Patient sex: F
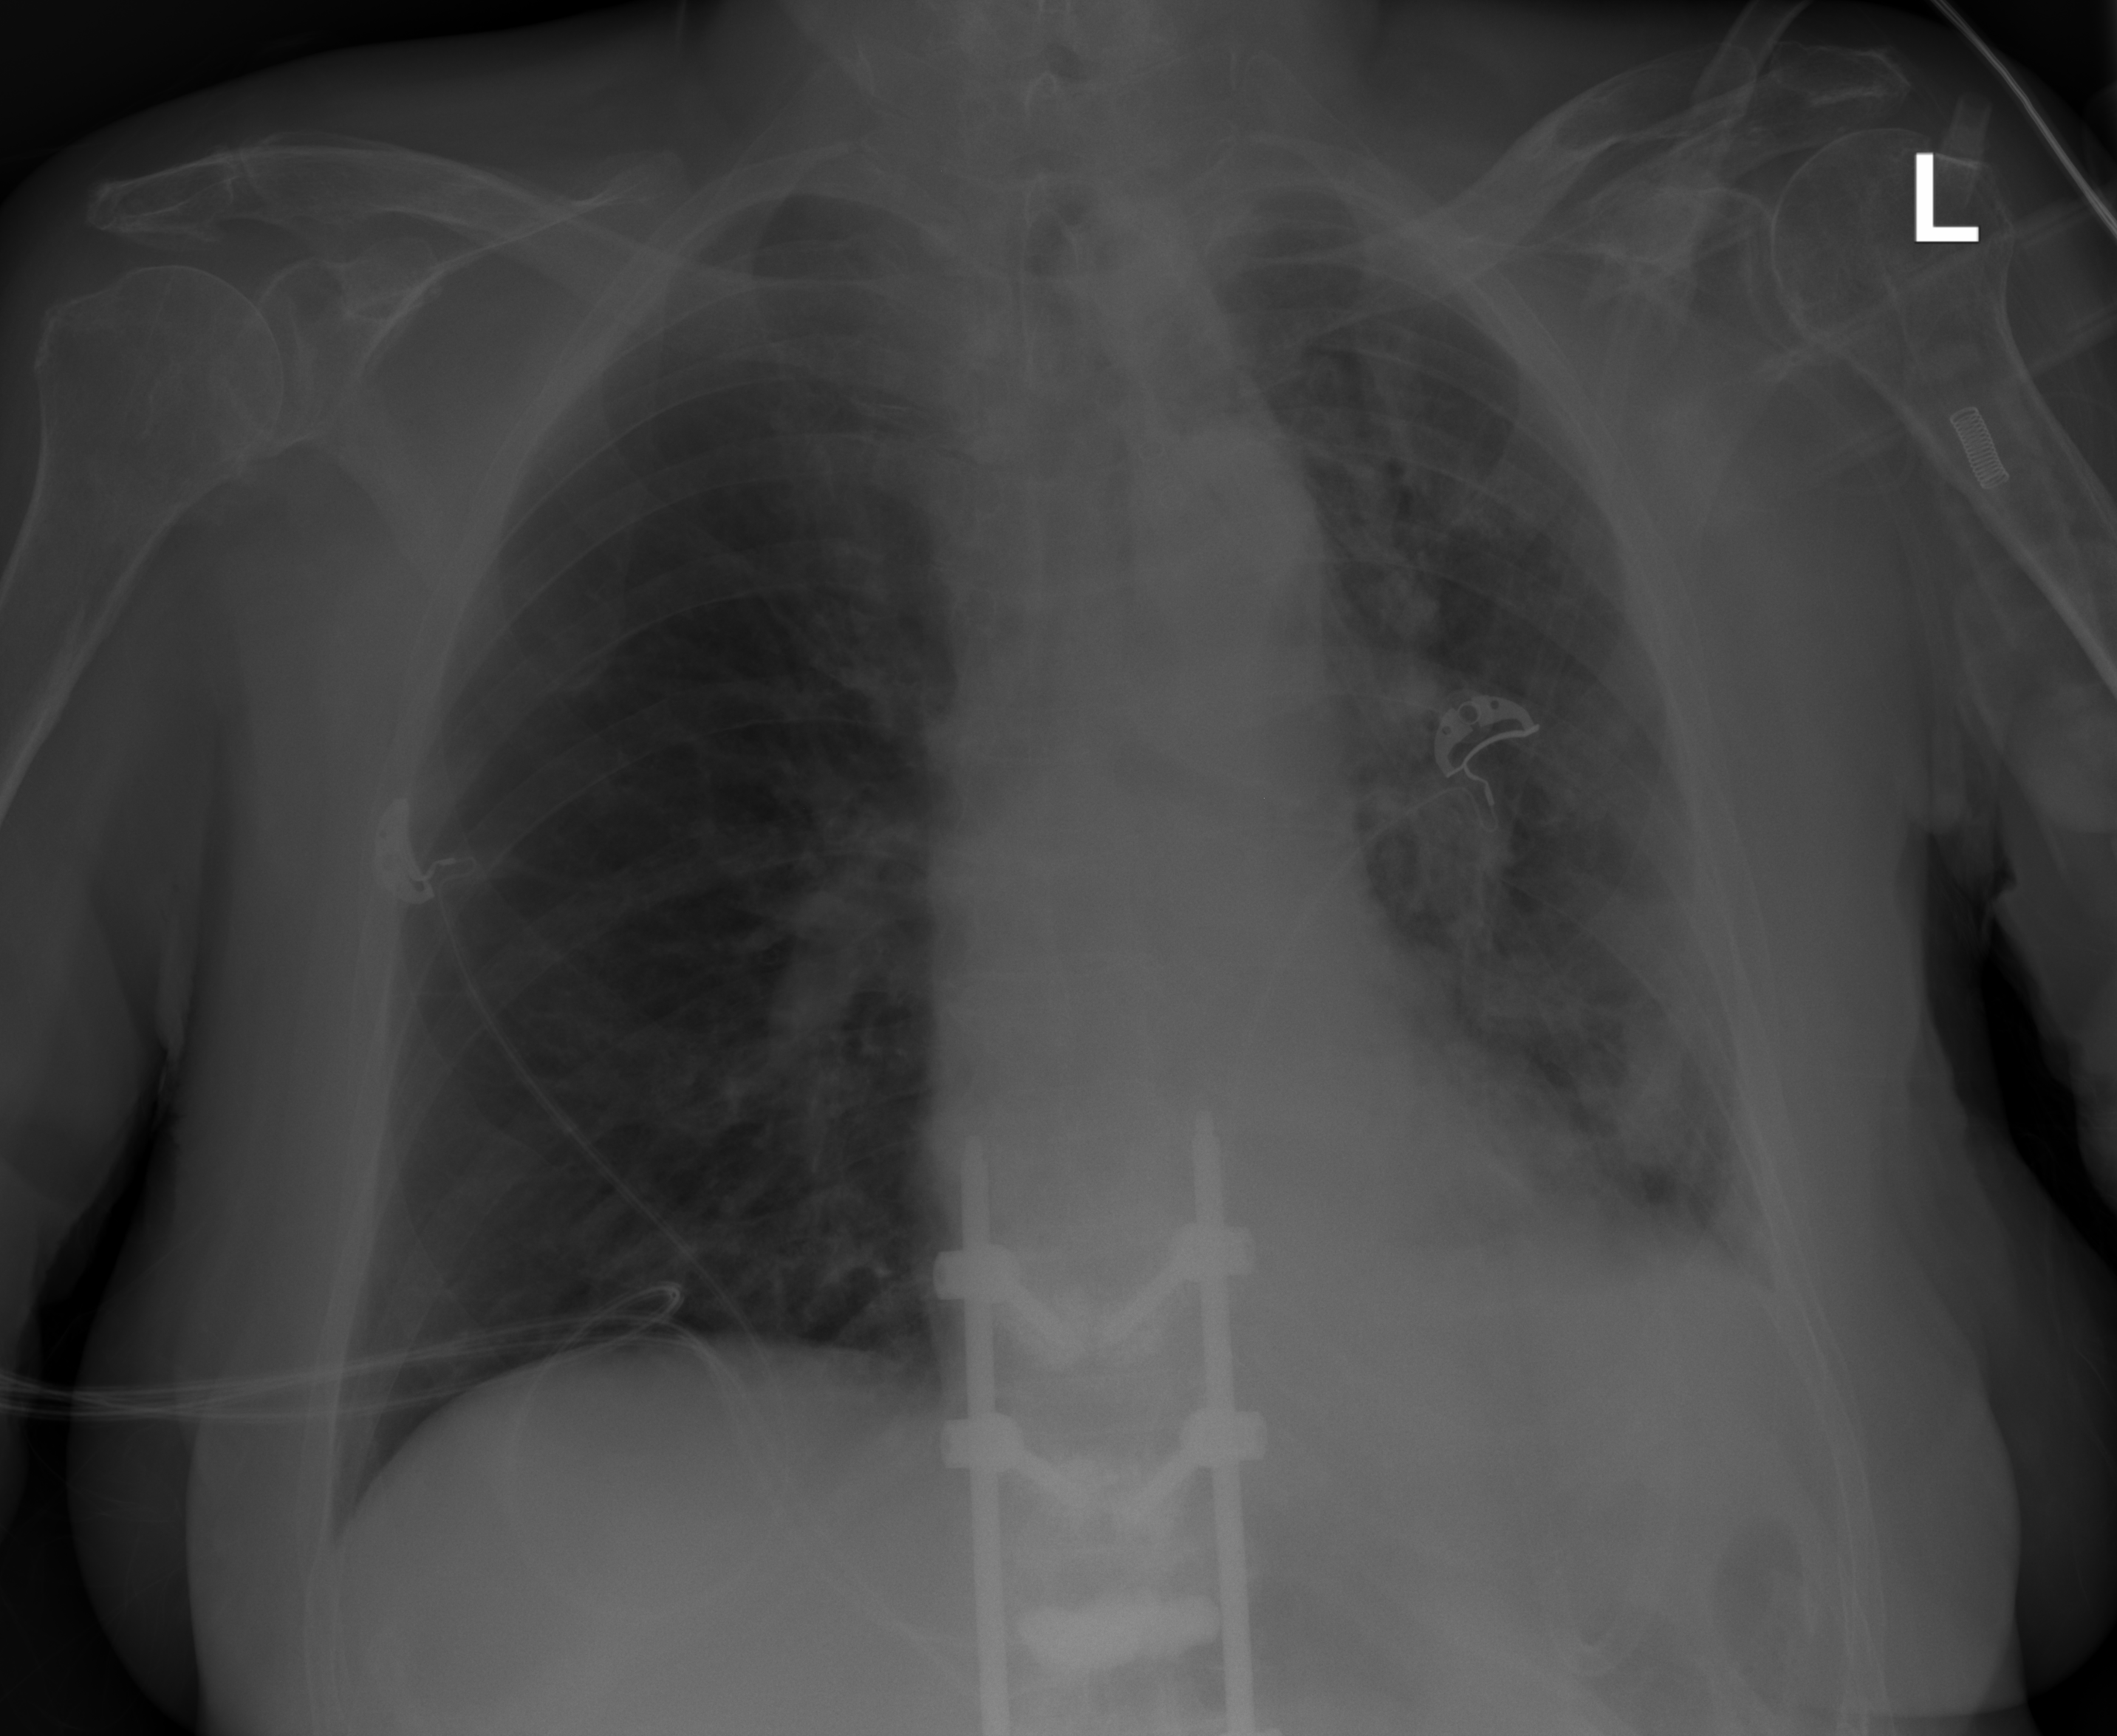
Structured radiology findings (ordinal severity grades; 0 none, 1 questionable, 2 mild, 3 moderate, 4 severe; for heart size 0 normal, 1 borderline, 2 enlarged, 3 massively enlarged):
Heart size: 0
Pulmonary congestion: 0
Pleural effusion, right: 0
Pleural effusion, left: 0
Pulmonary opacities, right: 0
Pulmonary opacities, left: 3
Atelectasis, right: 0
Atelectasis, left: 2